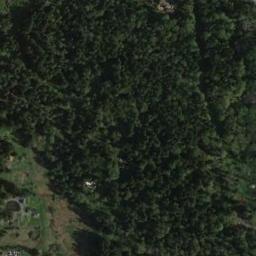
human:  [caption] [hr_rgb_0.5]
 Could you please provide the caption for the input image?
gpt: The forest is next to the covert .

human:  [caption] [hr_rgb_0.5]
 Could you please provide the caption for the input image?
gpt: The forest has a lot of dense dark green trees and a road goes through the forest .

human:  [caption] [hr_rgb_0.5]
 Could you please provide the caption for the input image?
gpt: A large dense mixed dark green and light green forest .

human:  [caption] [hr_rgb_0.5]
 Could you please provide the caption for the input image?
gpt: This is a dense forest .

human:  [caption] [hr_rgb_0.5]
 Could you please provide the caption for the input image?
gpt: A dense forest with many green trees .